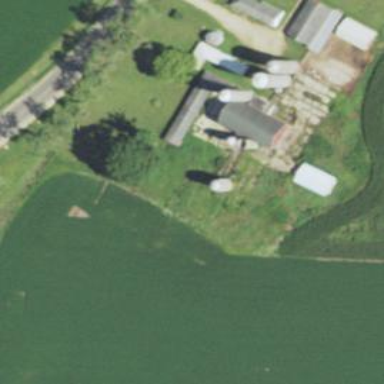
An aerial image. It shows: Silo.